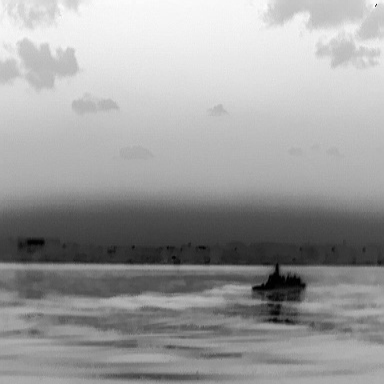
There is a warship in the infrared image.